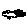
Label: bird